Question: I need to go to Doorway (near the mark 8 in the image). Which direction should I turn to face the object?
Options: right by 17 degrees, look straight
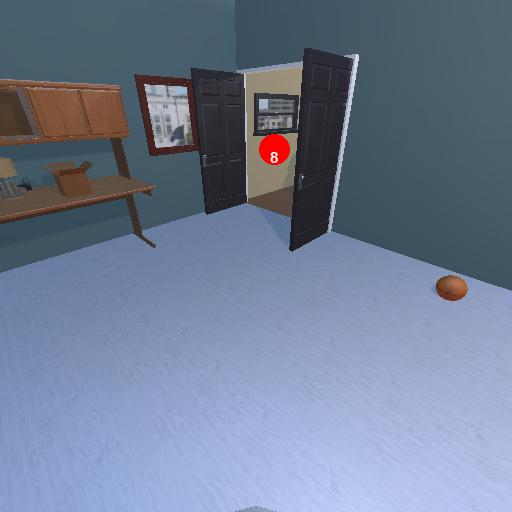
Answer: right by 17 degrees